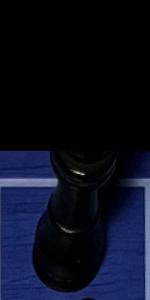
Label: King_Black